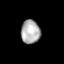
Tissue: lung
Cell type: Others
Senescence score: 0.1776
Nuclear area (px): 450
Mean DAPI intensity: 173.353